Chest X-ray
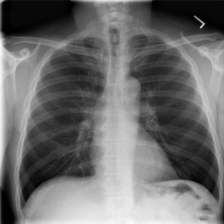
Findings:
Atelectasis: negative
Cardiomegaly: negative
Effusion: negative
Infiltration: negative
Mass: negative
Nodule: negative
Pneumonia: negative
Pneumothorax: negative
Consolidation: negative
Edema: negative
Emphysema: negative
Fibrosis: positive
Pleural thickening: negative
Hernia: negative